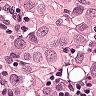
Metastatic tissue present: yes